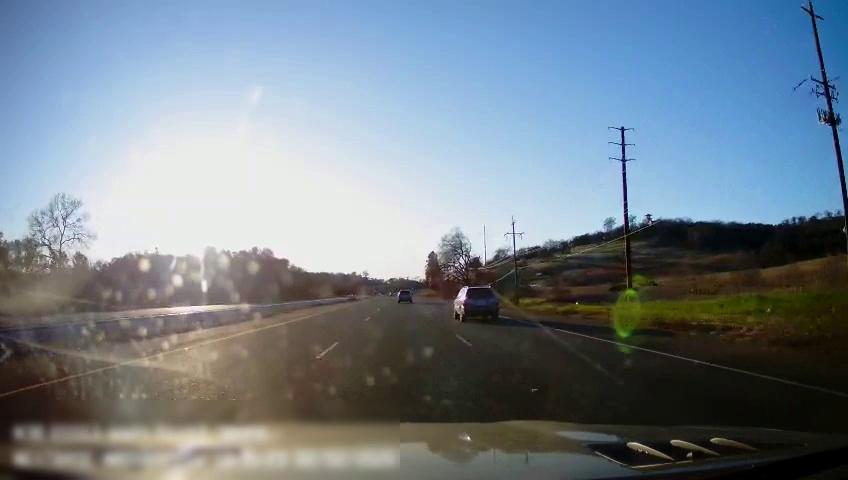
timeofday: Day
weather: Sunny
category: Drivable Space
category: Drivable Space
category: Vehicles | Car
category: Vehicles | Car
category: Lanes | Alternate Lane
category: Lanes | Current Lane
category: Lanes | Current Lane
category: Lanes | Alternate Lane